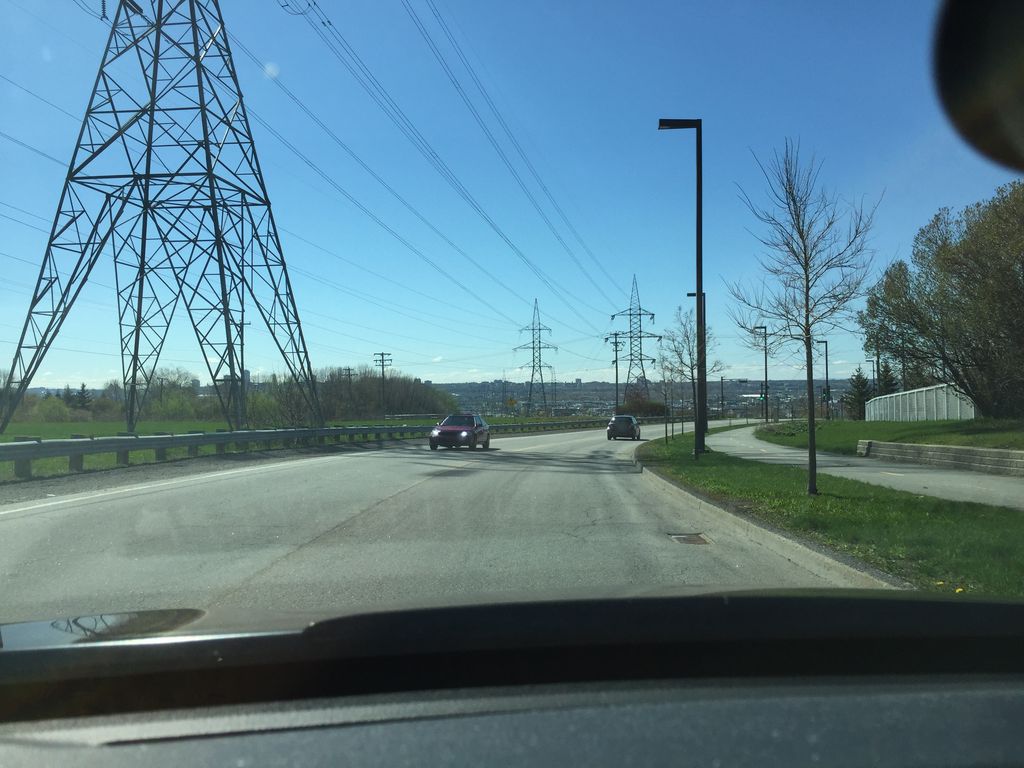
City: quebec_city